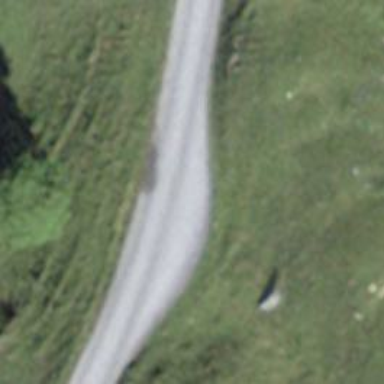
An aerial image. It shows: Passing place on the road.